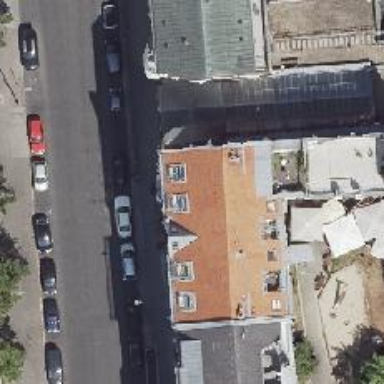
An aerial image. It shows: Restaurant.